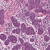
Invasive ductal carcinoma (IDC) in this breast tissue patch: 0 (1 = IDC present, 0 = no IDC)